Interaction volume radius: 5 \u00c5
Interaction volume height: 15 \u00c5
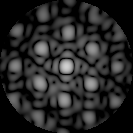
Disorder parameter: 0.3617